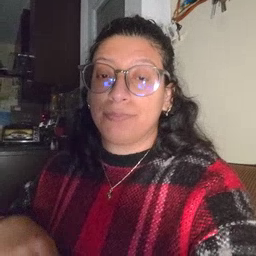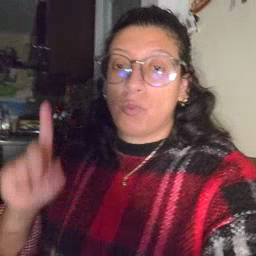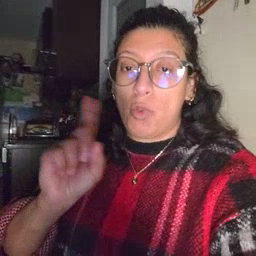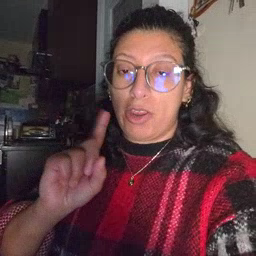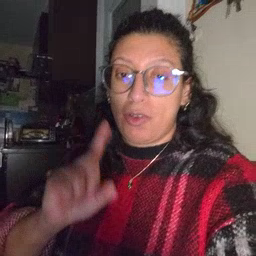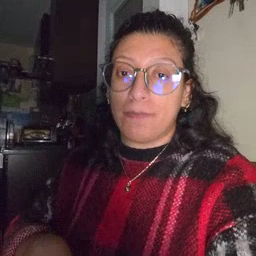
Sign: where